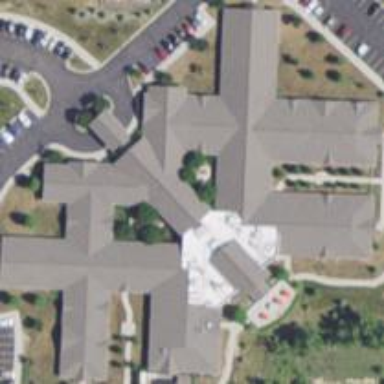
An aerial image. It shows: Nursing home building.